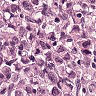
Metastatic tissue present: yes